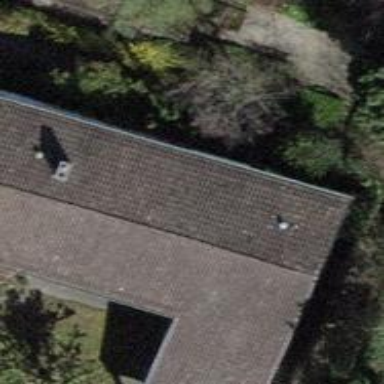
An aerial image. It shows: Building with tiled roof.